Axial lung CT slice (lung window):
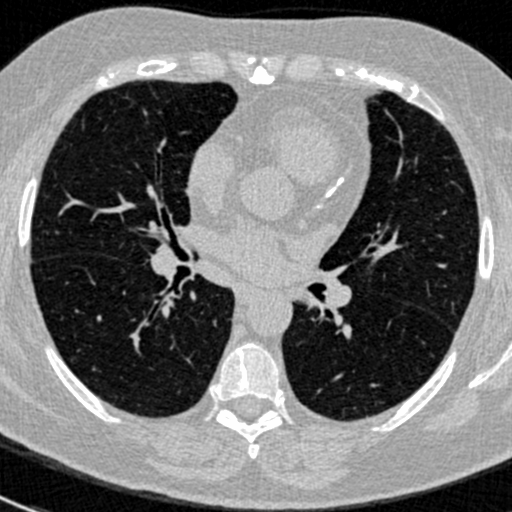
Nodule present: no